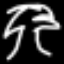
Label: palm tree